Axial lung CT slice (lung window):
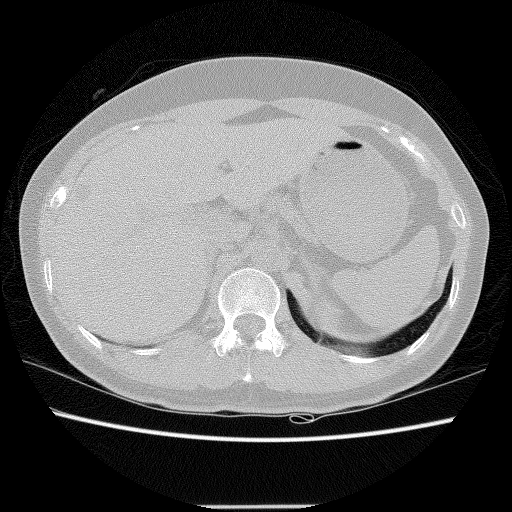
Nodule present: no